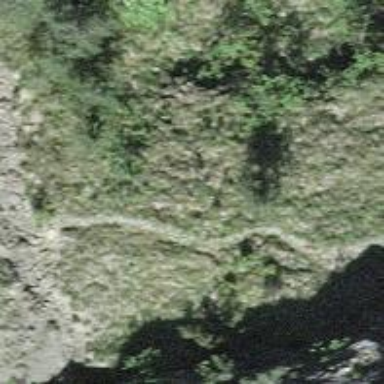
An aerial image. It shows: Dirt path.